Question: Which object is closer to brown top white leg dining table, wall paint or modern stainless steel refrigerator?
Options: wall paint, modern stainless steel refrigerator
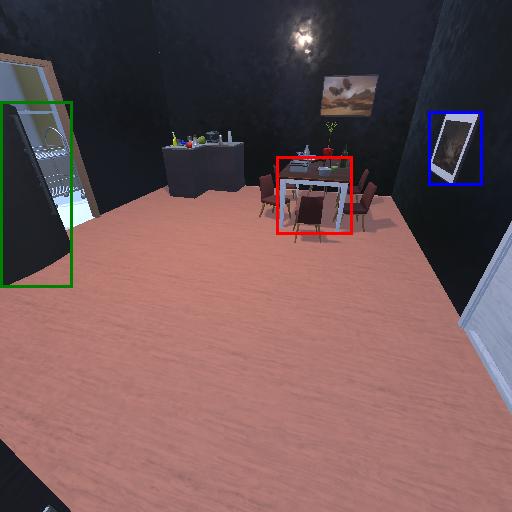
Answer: wall paint